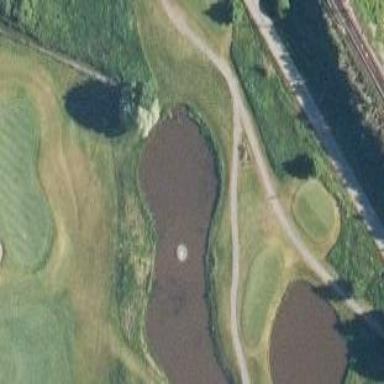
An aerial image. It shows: Water hazard in golf course. The hazard is natural water feature.